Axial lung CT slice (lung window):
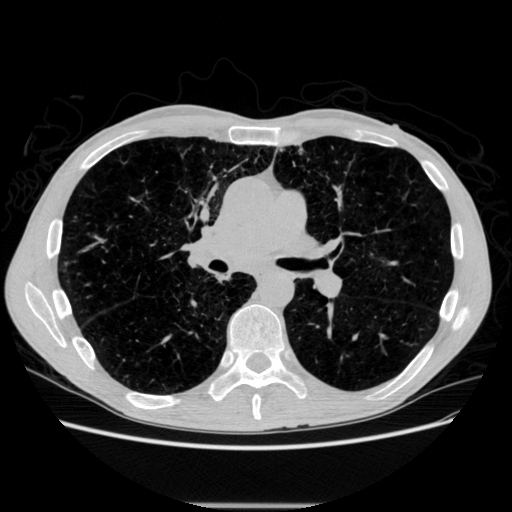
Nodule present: no